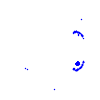
Particle: kaon